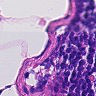
Metastatic tissue present: no